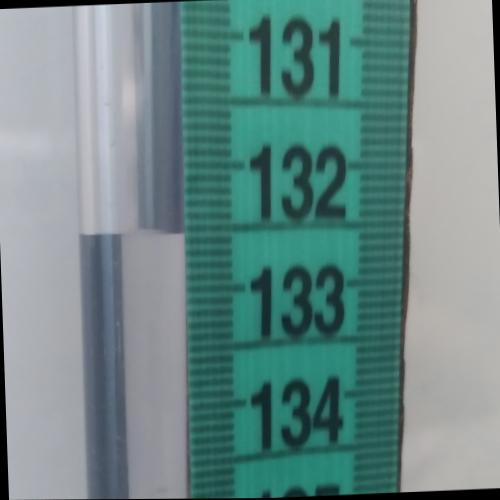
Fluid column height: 132.5 cm